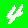
Digit: 4